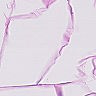
Metastatic tissue present: no